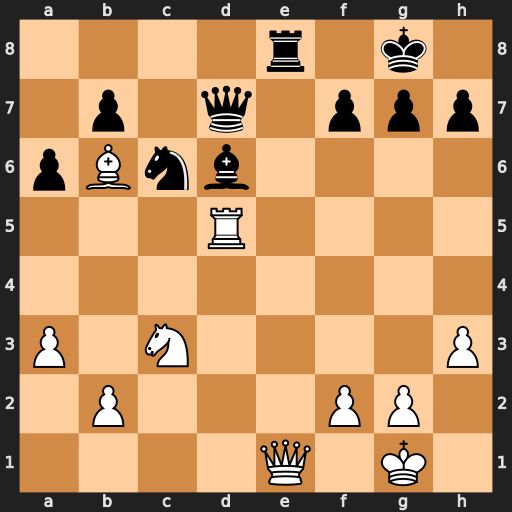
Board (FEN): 4r1k1/1p1q1ppp/pBnb4/3R4/8/P1N4P/1P3PP1/4Q1K1
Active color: w
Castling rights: -
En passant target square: -
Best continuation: Qd2 Re6 Bc5 Ne7 Rxd6